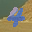
Label: 4